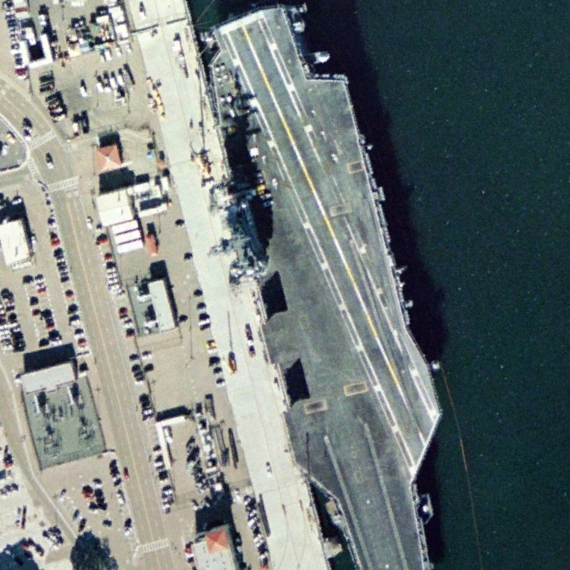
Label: aircraft_carrier